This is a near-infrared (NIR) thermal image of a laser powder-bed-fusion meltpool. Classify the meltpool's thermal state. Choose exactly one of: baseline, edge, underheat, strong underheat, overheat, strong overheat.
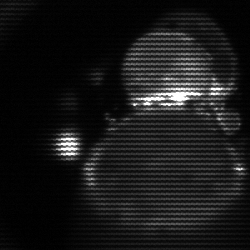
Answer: edge